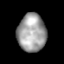
Tissue: lung
Cell type: Epithelial cells
Senescence score: 0.1652
Nuclear area (px): 1050
Mean DAPI intensity: 159.769